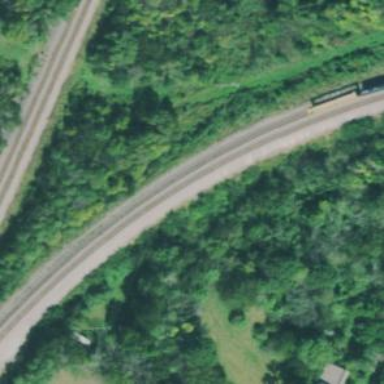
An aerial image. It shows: Railway track.